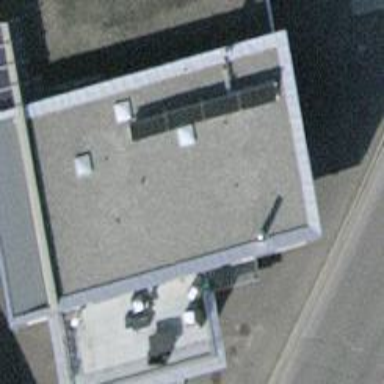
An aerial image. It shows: Car wash facility.